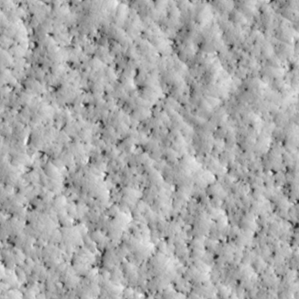
Label: non_frost